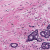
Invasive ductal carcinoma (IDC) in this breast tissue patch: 0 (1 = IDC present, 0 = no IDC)